Field crop: maize
Growth stage: 2
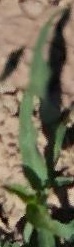
Species: maize